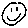
Label: smiley face